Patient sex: M
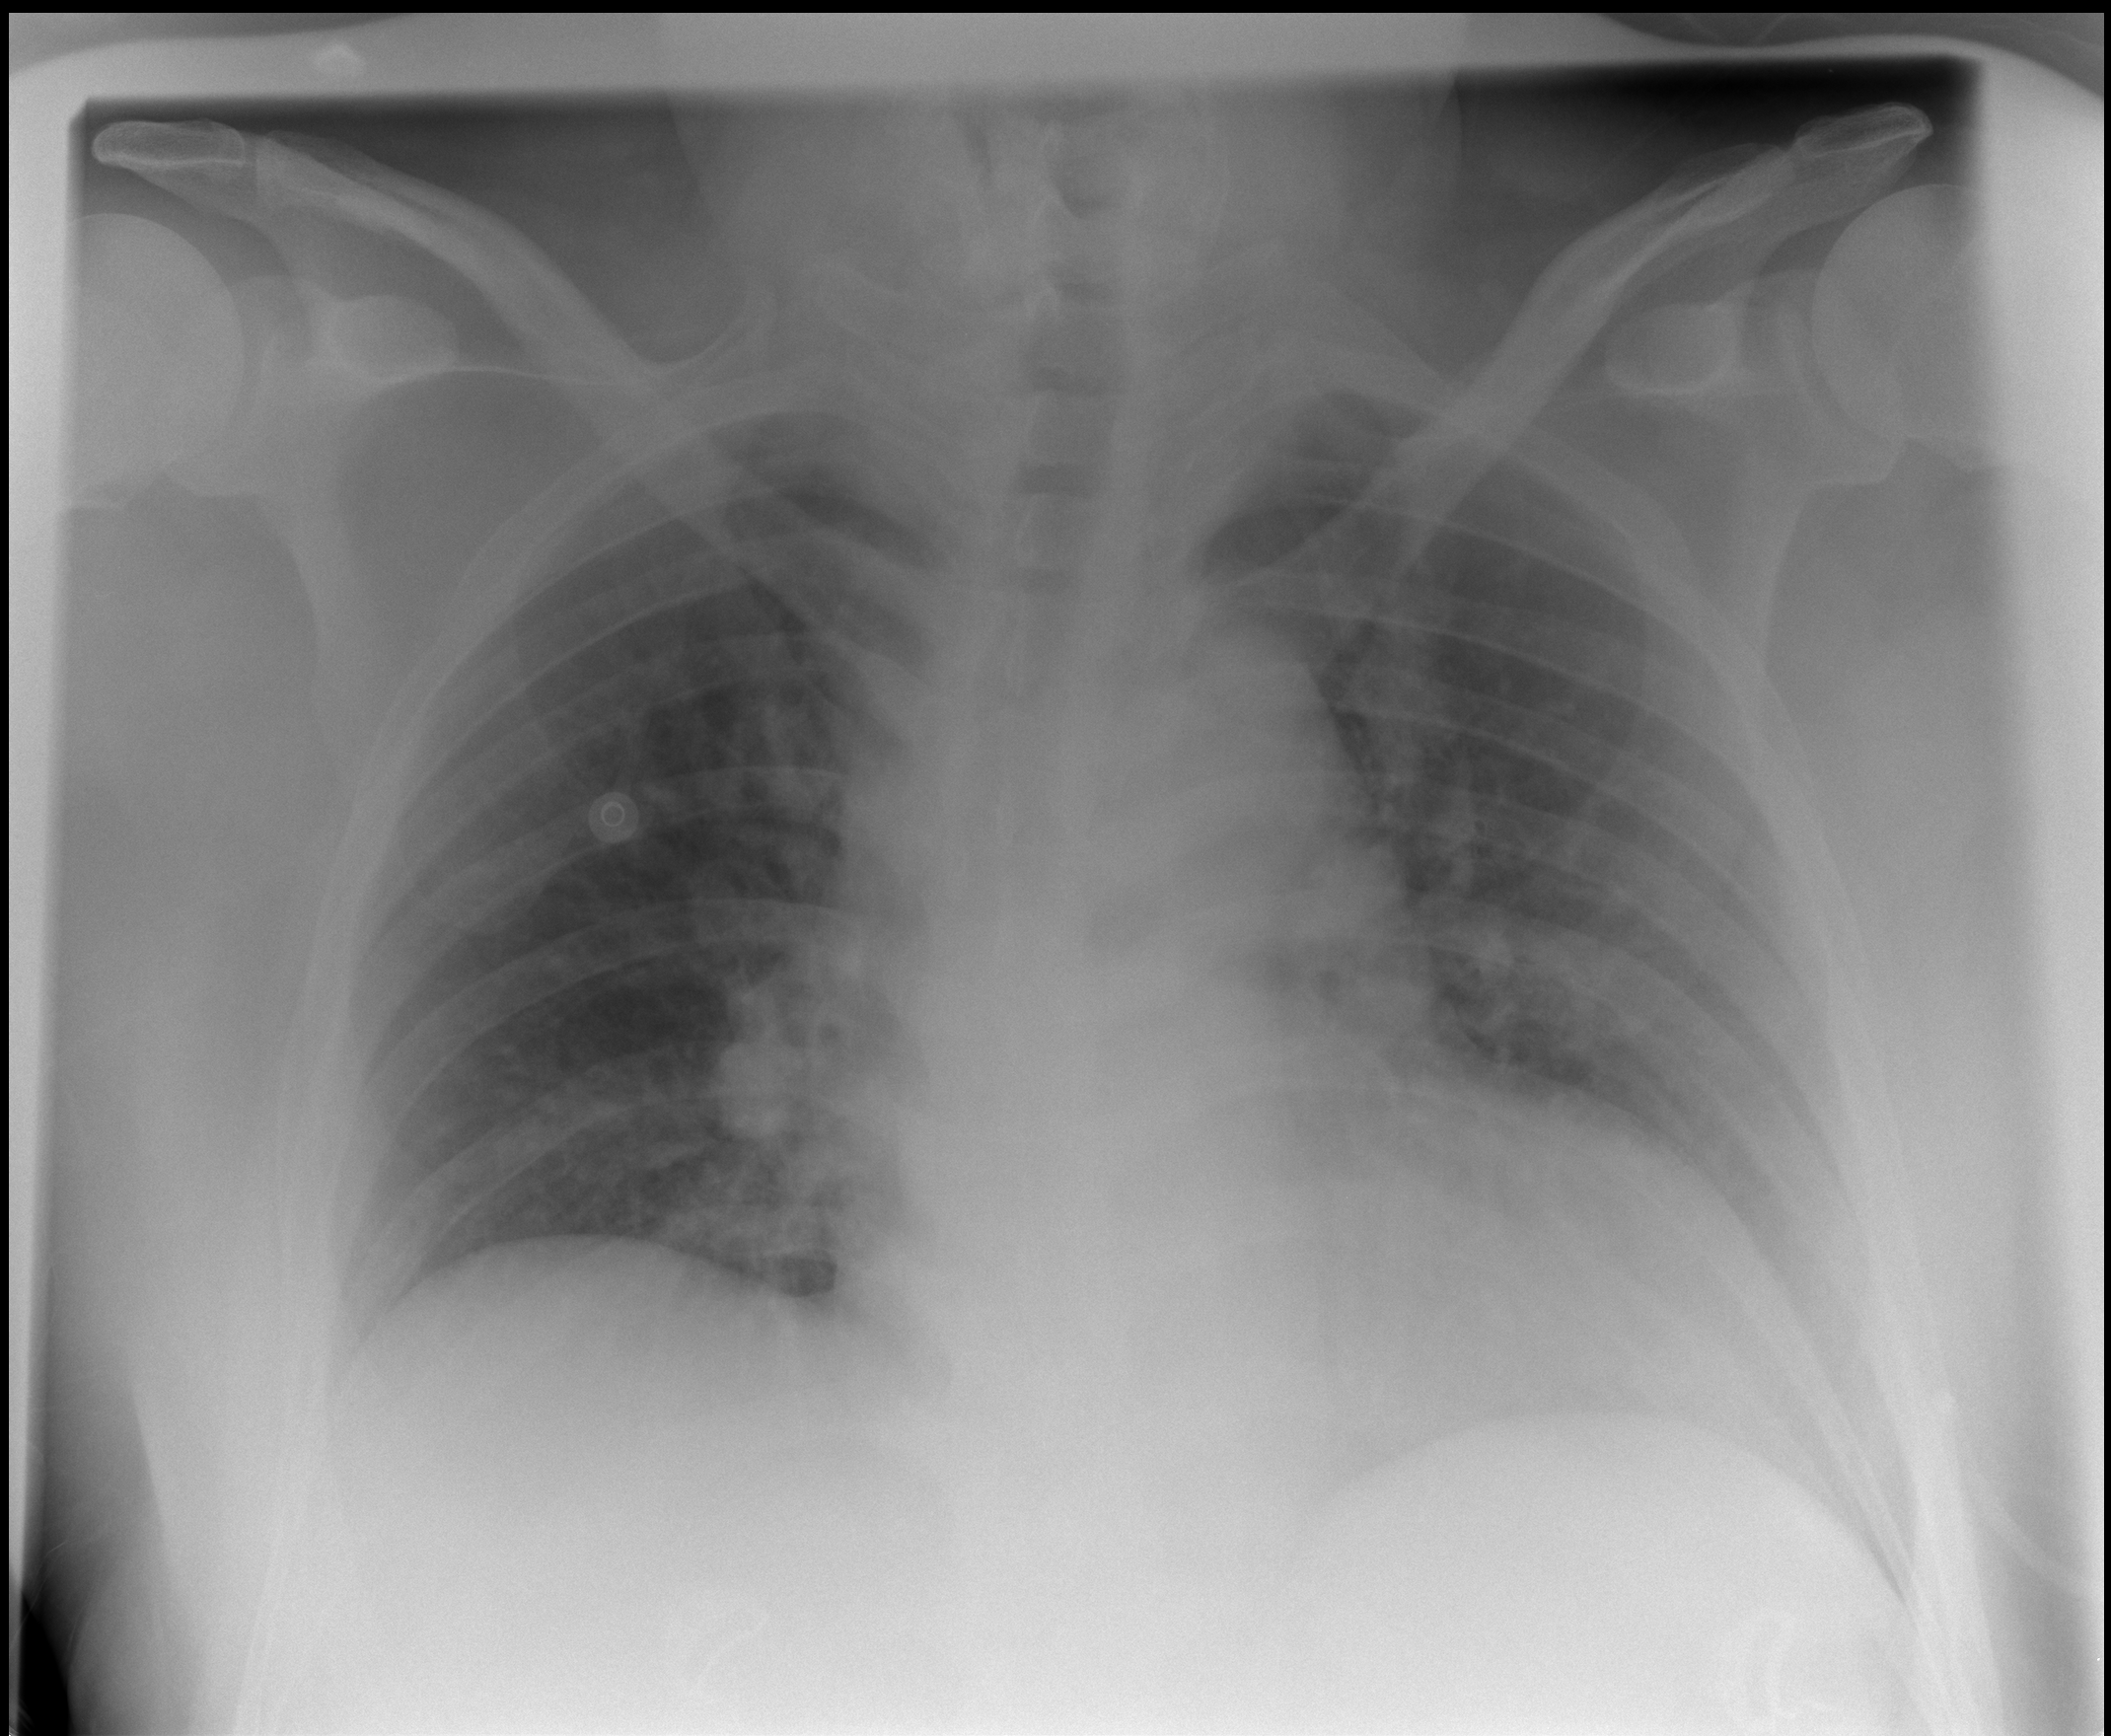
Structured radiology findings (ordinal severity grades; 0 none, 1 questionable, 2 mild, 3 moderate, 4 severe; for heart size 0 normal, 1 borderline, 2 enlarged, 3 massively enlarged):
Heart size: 2
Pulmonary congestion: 2
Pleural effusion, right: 0
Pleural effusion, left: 0
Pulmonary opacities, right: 0
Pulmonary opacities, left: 0
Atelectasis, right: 0
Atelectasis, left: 0